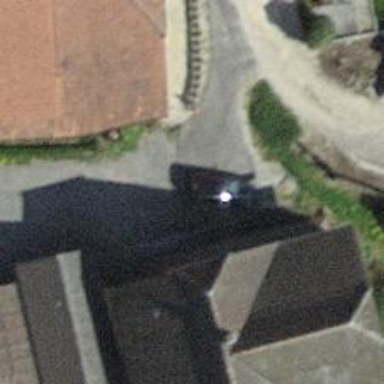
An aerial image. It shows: Driveway.